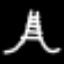
Label: The Eiffel Tower